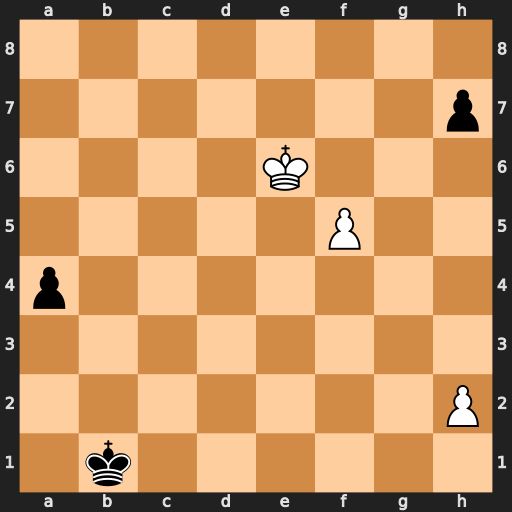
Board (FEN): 8/7p/4K3/5P2/p7/8/7P/1k6
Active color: w
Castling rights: -
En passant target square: -
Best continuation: f6 a3 f7